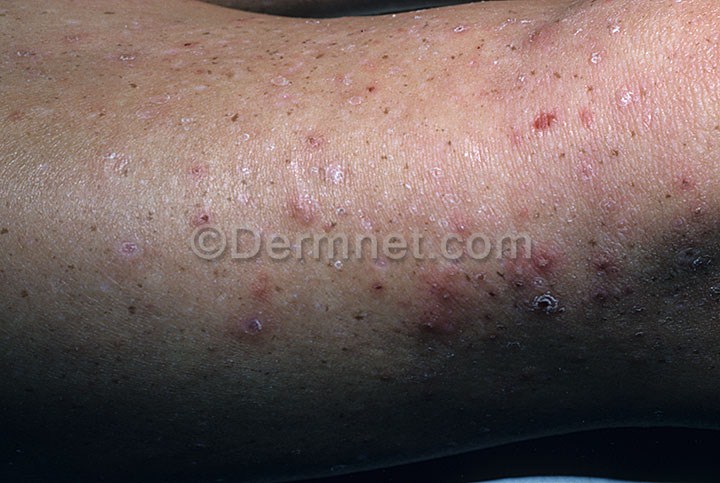
Disease: Cellulitis Impetigo and other Bacterial Infections